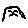
Label: smiley face